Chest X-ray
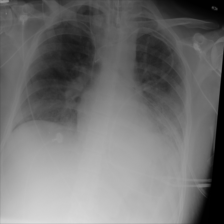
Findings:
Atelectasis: negative
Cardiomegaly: negative
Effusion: negative
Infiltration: positive
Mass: negative
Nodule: negative
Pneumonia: negative
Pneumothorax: negative
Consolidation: positive
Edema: negative
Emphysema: negative
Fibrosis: negative
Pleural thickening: negative
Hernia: negative